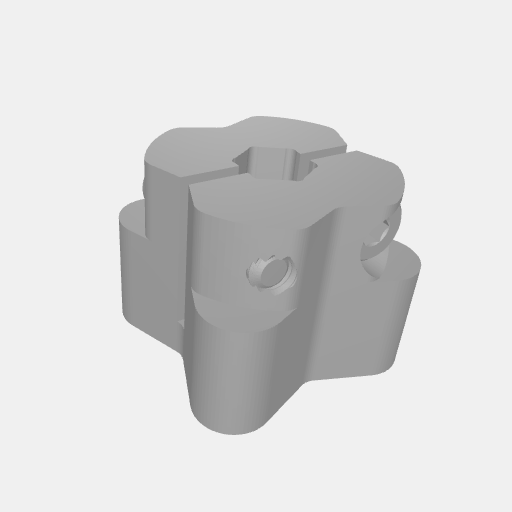
Part: HyperHub8RID